Question: 1. I can select a KML email attachment in the iOS mail app.
2. When the AirDrop page appears, Open in Google Earth is one of the choices.
How can I make my app work the same as iOS mail app?
When I use UIActivityViewController and create a NSURL to the local KML file, the AirDrop page appears displaying Mail, Facebook, Gmail, but "Open in Google Earth" ?
'''
NSURL* urlToLocalKmlFile=[NSURL fileURLWithPath:localKmlFilePath];
NSArray *objectsToShare = @[urlToLocalKmlFile];
activityViewController = [[UIActivityViewController alloc]
initWithActivityItems:objectsToShare
applicationActivities:nil];
'''
How does iOS Mail share a KML file attachment with Goggle Earth or a PDF file attachment with Adobe Acrobat?
Thanks in advance for any tips or suggestions,
-Ed

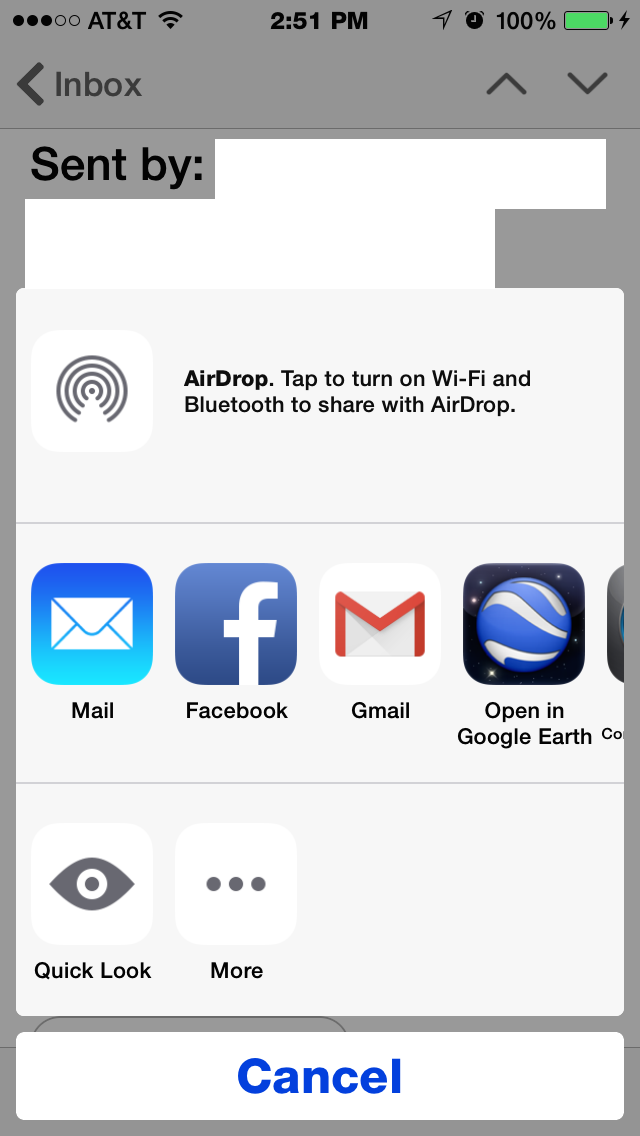
Answer: You should take a look at the documentation of <URL> by Apple.
I've tried it now and the option appears when you use that controller. For example to present it from a button (called 'button') for a path called 'url' in a view controller:
'''
UIDocumentInteractionController *interactionController = [UIDocumentInteractionController interactionControllerWithURL:url];
[interactionController presentOpenInMenuFromRect:button.frame inView:self.view animated:YES];
'''